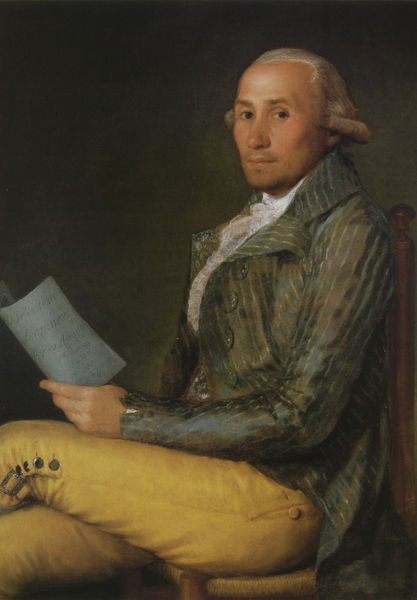
Titel: Sebastián Martínez
Künstler: Francisco José Goya Lucientes
Standort: New York (New York)
Institution: The Metropolitan Museum of Art
Schlagwörter: blau, dunkel, gemälde, hand, mann, schatten, weiß, gelb, grün, ocker, sitzen, braun, elegant, frankreich, frisur, grau, haar, hintergrund, holz, licht, mund, nase, profil, schwarz, stirn, stuhl, blick, beige, hochformat, malerei, rock, alt, bart, hemd, hose, jacke, wand, augen, bluse, gesicht, inkarnat, kragen, spitze, bildnis, herr, holzstuhl, portrait, porträt, rückenlehne, haare, mantel, reich, sitzend, stoff, adel, saum, spitzen, blatt, musik, person, frontal, kinn, knopf, locke, locken, seide, beine, perücke, adlig, bein, schrift, papier, lehne, noten, steifen, frack, dichter, ernst, schmal, brauen, glanz, homme, jaune, pupillen, redingote, vert, lesen, stuhllehne, gestreift, goya, streifen, rüschen, knöpfe, jackett, kniestück, revers, sakko, jacket, betrachter, schimmer, schnalle, eng, buch, zettel, text, buchstaben, bürger, schriftsteller, beethoven, denker, heft, halbprofil, weiße, brief, nadelstreifen, neutral, assis, chaise, kniebundhose, leser, lesend, schriftstück, goethe, ernsthaft, bois, handschrift, schliesse, lehen, kostbar, schnallen, lektüre, perrücke, boutons, jabot, mozart, gepudert, kniehose, lecture, gemäde, beinkleid, pamphlet, dentelle, soie, veste, angezogen, perruque, liest, pantalon, brif, schillerlocke, rayures, lire, werther, lettre, peruque, lesenm, perpcke, schacket, xviiie, augen frack, perruück, dunkel#, perruqye, cahier, xviiie siecle, jabit